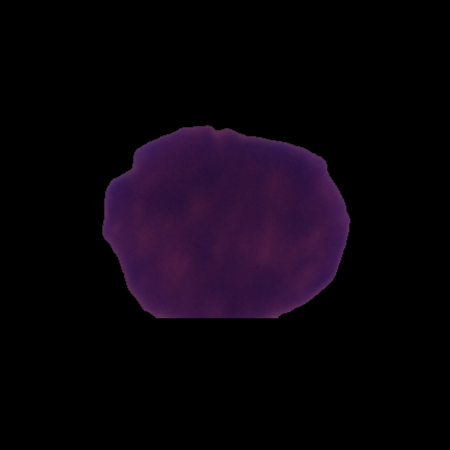
Label: cancer